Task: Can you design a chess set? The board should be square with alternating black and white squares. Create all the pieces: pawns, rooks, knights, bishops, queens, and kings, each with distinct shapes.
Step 4442:
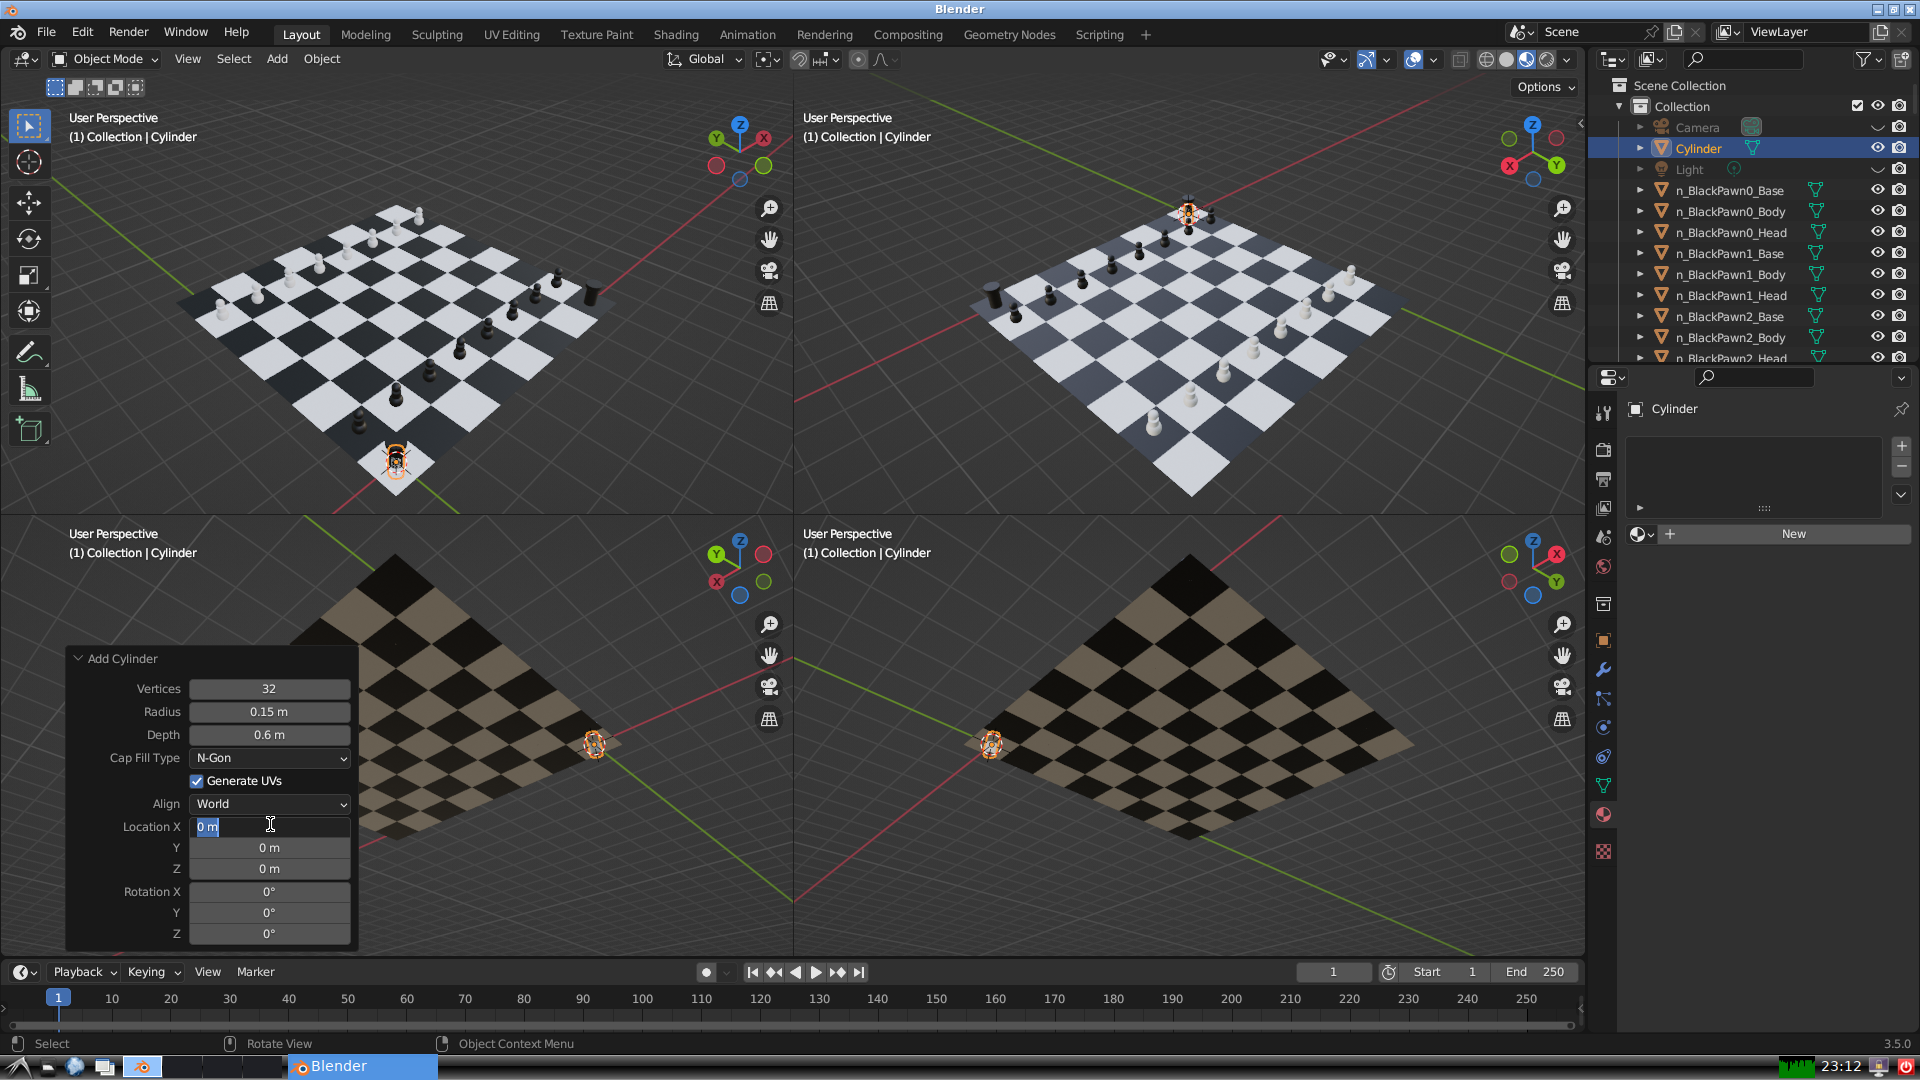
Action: input_text: 0.0